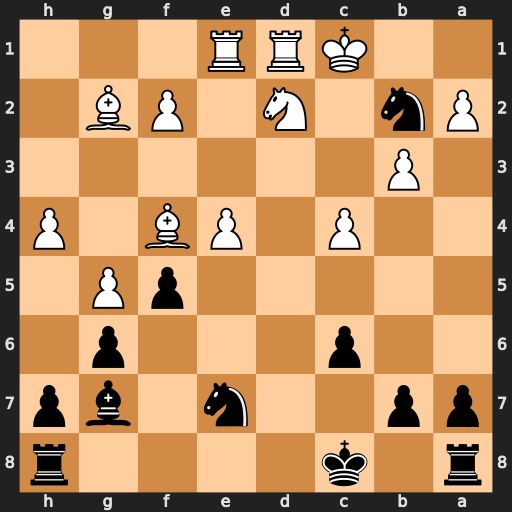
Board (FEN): r1k4r/pp2n1bp/2p3p1/5pP1/2P1PB1P/1P6/Pn1N1PB1/2KRR3
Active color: b
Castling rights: -
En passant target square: -
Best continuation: Nd3+ Kb1 Nxf4